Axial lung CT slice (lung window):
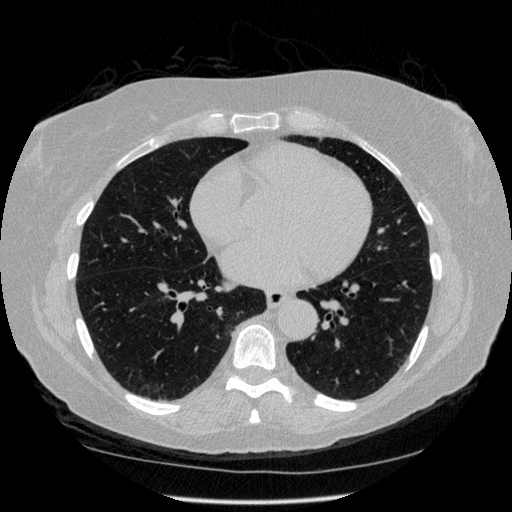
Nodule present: no